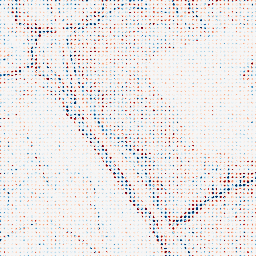
Category: edge_preserving
Decomposition family: bilateral
Decomposition parameters: d: 5
sigma_color: 25
sigma_space: 100
Upsampling method: sinc_blackman
Upsampling parameters: scale: 8
kernel_size: 4
Upsampling scale: 8